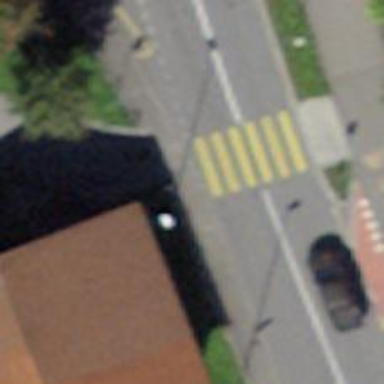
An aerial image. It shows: Marked road crossing with visible crossing markings.